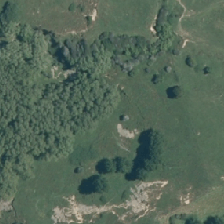
Land cover: deciduous_hardwood